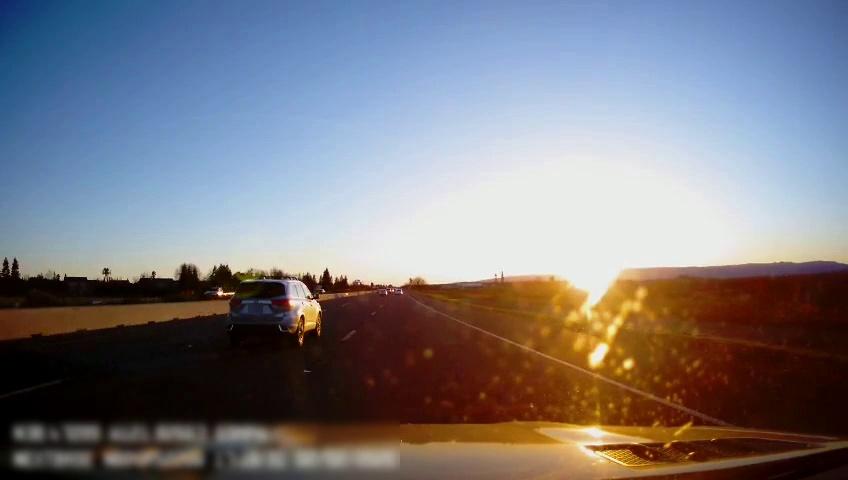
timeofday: Day
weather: Sunny
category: Drivable Space
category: Vehicles | Truck
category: Vehicles | SUV
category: Lanes | Alternate Lane
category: Lanes | Current Lane
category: Lanes | Alternate Lane